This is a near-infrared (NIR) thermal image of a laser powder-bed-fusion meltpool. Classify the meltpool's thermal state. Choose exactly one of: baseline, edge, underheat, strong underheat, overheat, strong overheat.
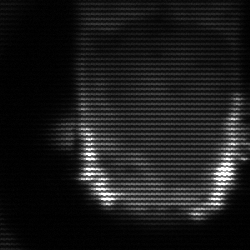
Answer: baseline